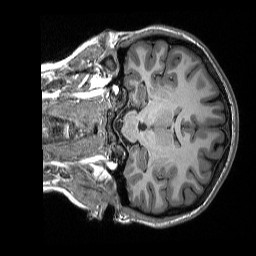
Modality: T1w
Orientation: coronal
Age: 21
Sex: female
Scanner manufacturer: siemens
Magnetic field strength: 3 T
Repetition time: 2.3 s
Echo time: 0.00298 s